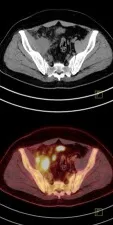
PET-CT evaluation before and after ASCT and CAR T-cell infusion. (A): PET-CT examination demonstrated PD before ASCT and CAR T-cell infusion.
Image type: radiology (pet)